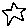
Label: star